Question: I am trying to put together a solution for our office to map the cubicle and office layout. We currently have both php and C# applications, so the solution can be built in either. We have something in PHP already, that allows us to move people from one cubicle to another, but it is based off a static image size and point coordinates. For example, cubicle one is at (3px, 4px). While this solution is working, it doesn't allow for the image size to change, or for the image to change at all without significant coding to realign all of the points on the image. Is there a better solution that can be used or an open source library that would be helpful? A coworked suggested that the Google Maps API might be helpful, or Leaflet.js. However, these both use geocoding, so unless our current Lat and Long is accurate to like a foot, I don't see how these could help.
Thanks for any suggestions.
Here is an image similar to the one we are using. We add absolutely positioned clickable divs over the image to show who sits there.

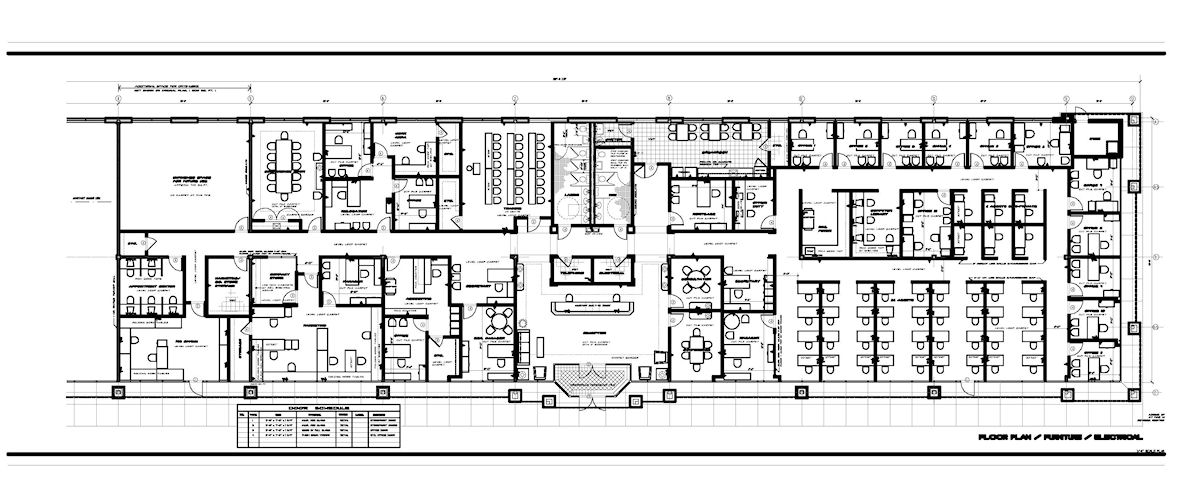
Answer: What your co-worker suggested is not so much the GMaps API itself but the implementations of rotations/geosync translation/zoom algorithms that would allow you to flip an image and all the points related to the image.
No specific code implementation, so I can't be more specific.